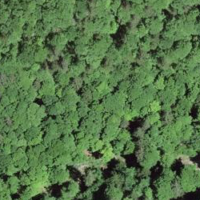
EUNIS habitat code: 41
Species observed at this site:
Mercurialis perennis